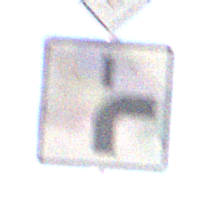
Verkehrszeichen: VerlaufVorfahrtsstrasse8
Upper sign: Vorfahrtsstrasse
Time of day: MorningAfternoon
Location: Outdoor (RoadRail)
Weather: PartlyCloudy
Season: NotSpecified
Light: Natural